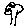
Label: tree